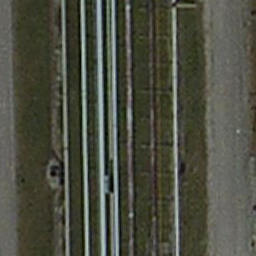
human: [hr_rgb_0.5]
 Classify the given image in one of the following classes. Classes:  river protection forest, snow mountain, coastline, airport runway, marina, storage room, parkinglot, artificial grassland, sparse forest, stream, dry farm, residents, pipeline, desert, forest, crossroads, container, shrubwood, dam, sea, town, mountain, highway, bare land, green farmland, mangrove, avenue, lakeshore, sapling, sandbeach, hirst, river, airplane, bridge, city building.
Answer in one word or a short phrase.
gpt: pipeline